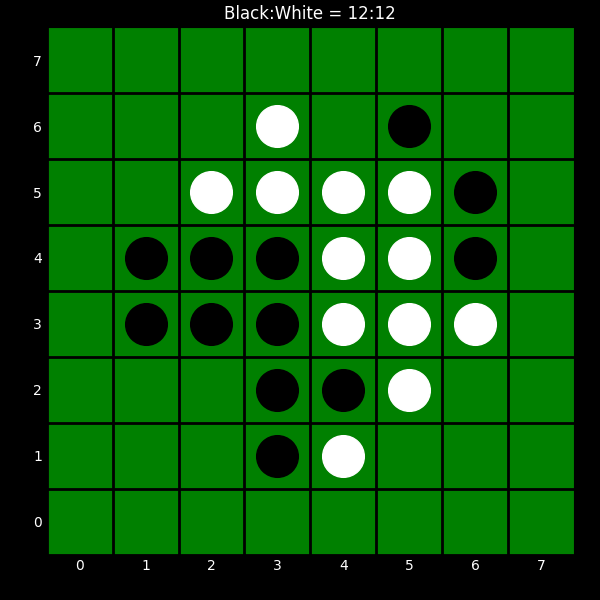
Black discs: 12
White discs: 12